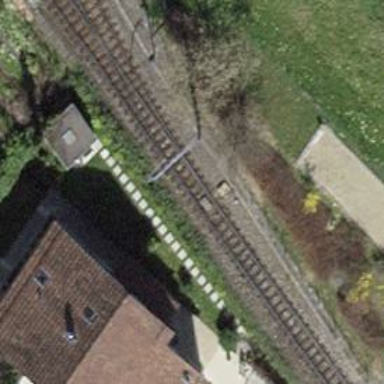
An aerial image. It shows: Railway switch.